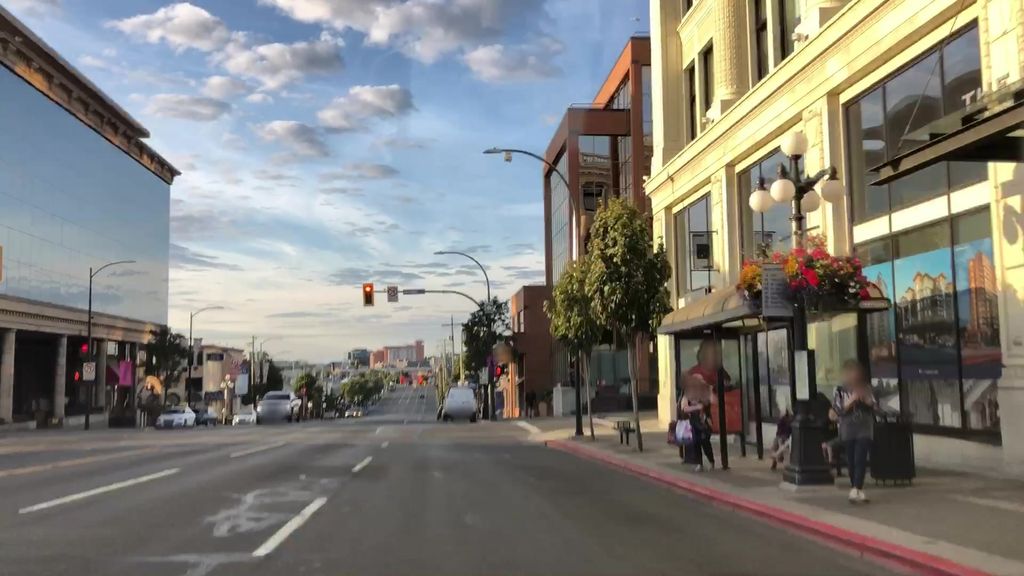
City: victoria